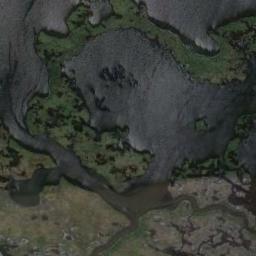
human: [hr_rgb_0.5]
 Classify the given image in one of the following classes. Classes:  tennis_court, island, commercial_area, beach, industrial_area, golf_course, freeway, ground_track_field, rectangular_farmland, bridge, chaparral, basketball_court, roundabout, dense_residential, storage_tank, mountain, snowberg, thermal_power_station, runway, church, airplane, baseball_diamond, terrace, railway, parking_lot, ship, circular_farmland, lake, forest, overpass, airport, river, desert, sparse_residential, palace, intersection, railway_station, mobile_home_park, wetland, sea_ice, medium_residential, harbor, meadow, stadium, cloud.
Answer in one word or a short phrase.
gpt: wetland